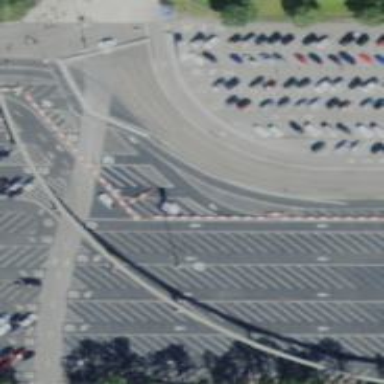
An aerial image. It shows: Designated parking area for trams located on service road.